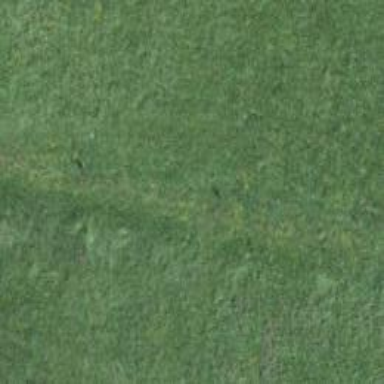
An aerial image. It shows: Path covered with grass.